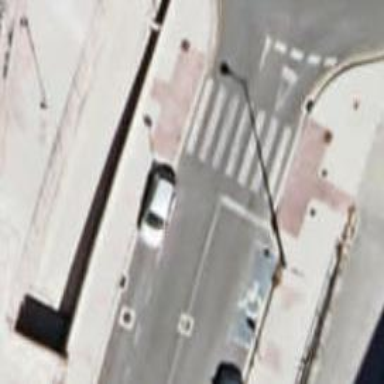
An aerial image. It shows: Uncontrolled crossing on the road.